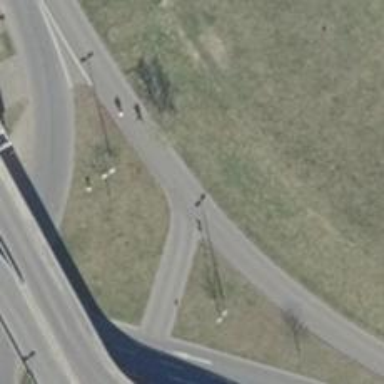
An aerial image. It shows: Asphalt service road.